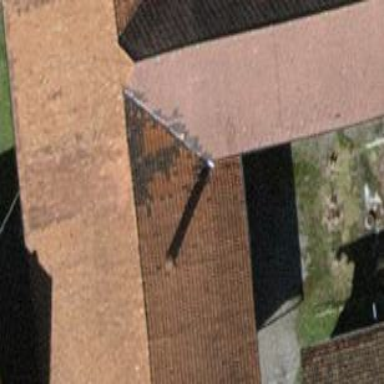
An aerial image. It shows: Shed.